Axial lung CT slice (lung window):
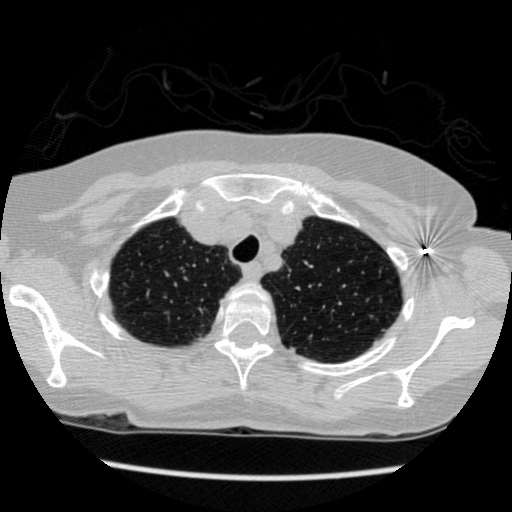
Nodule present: yes
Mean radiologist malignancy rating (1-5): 2.25